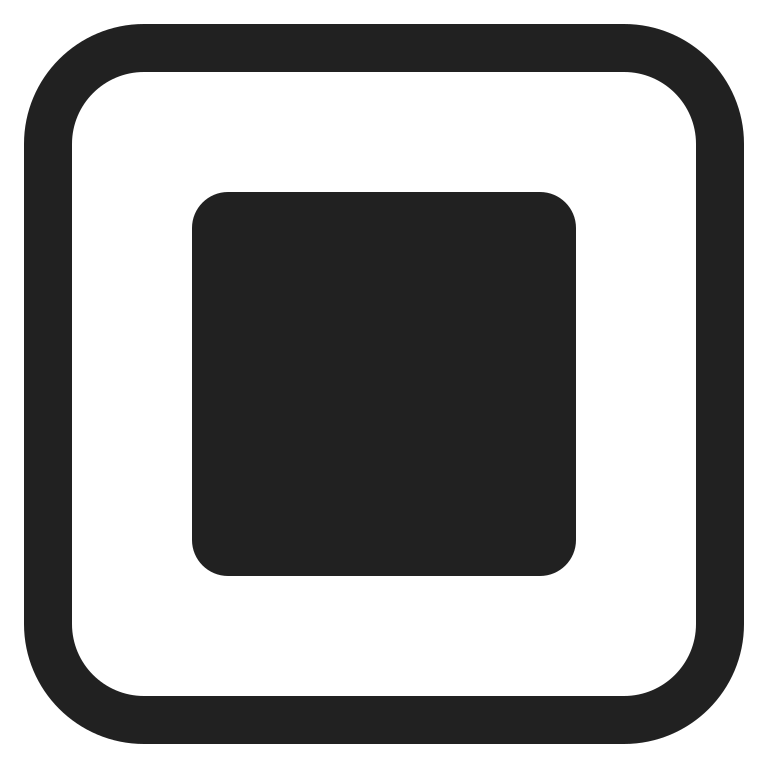
stop button high contrast